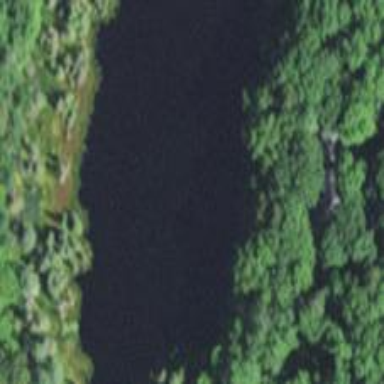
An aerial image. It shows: Peaceful pond surrounded by nature.